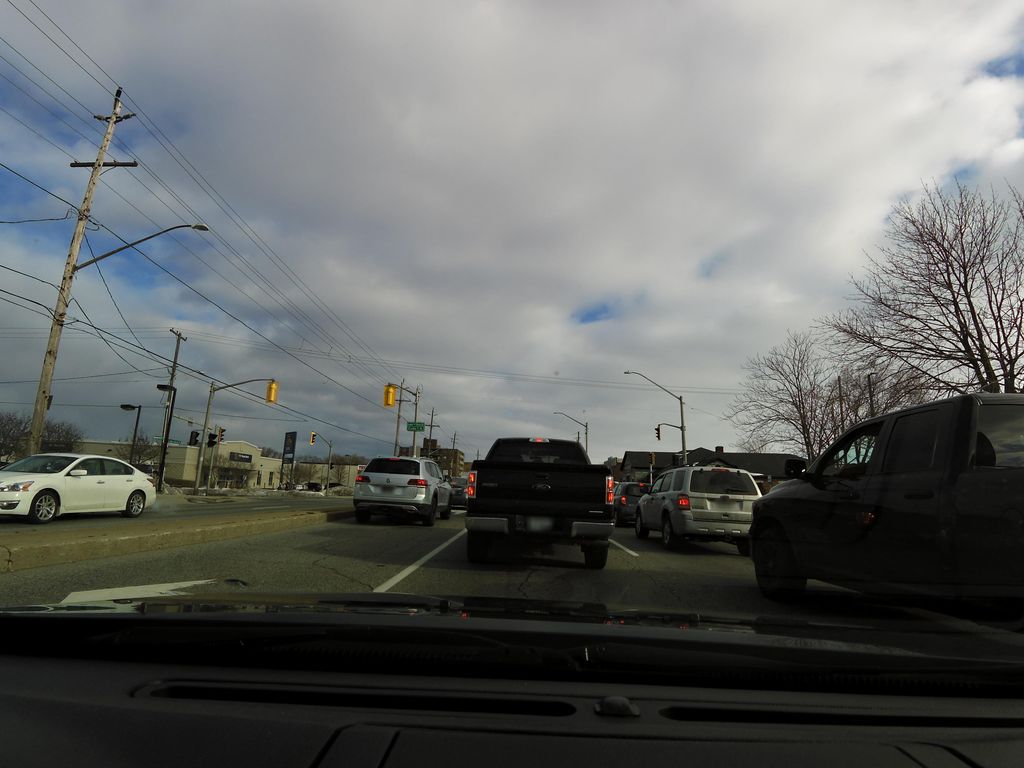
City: hamilton